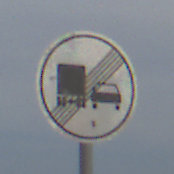
Verkehrszeichen: EndeUeberholverbotKraftfahrzeuge
Umgebung: Outdoor, Suburban
Tageszeit: MorningAfternoon
Wetter: PartlyCloudy
Licht: Natural
Jahreszeit: NotSpecified
Kontrast: HighContrast